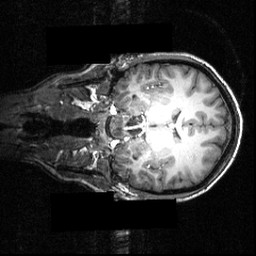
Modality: T1w
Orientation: coronal
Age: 21
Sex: female
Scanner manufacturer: siemens
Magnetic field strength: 3.951 T
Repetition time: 1.5 s
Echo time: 0.00335 s